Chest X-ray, PA view. Patient: 35 years old, sex F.
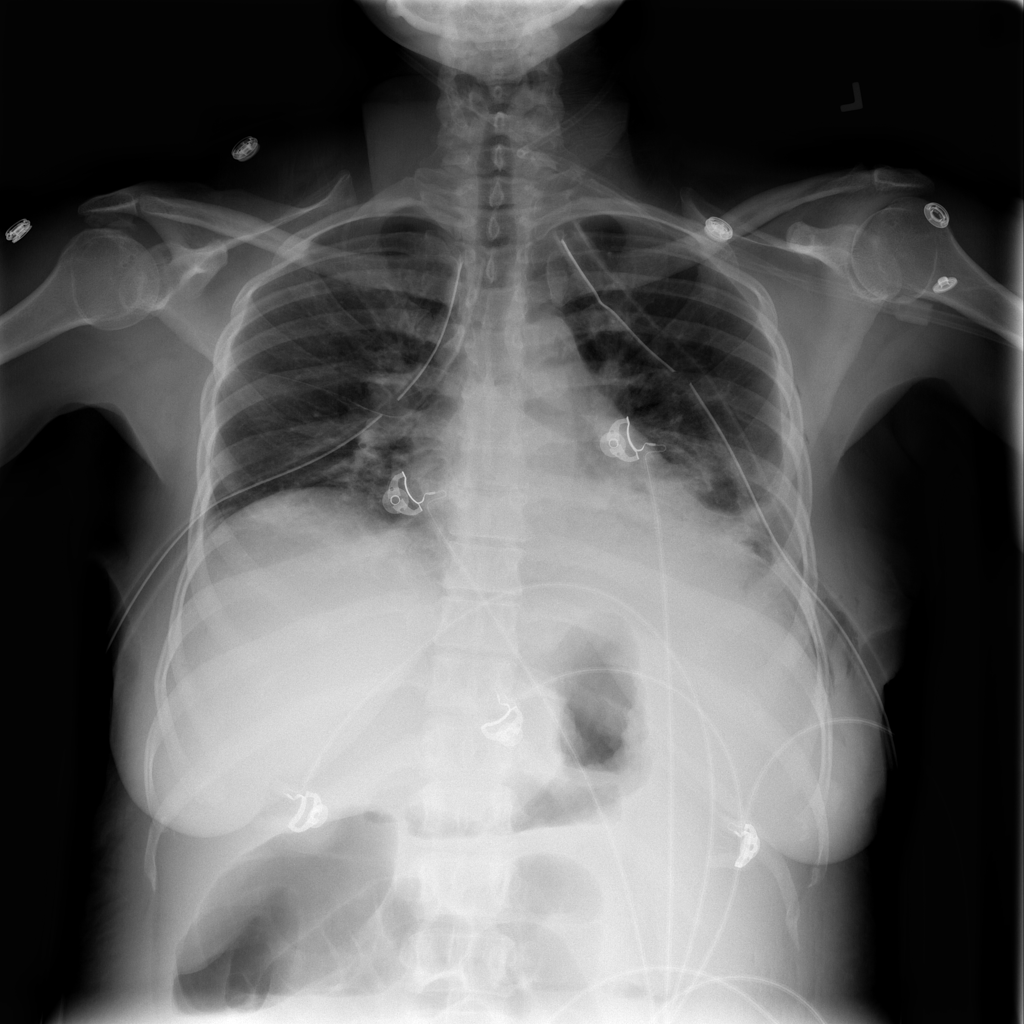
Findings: No Finding